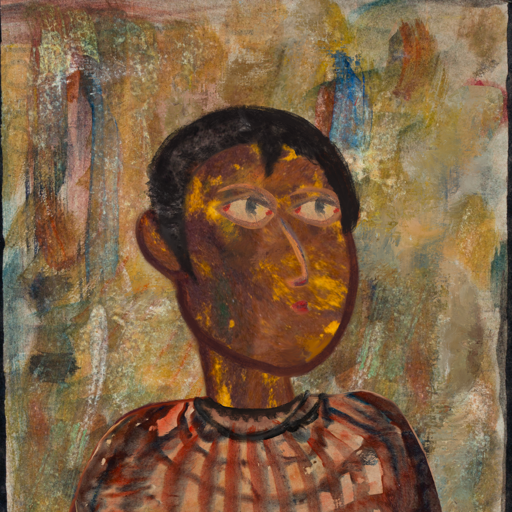
Background: Pipe, Head And Neck Side: Comrade, Face Side: GypsyMother, Bust: Orphan, Hair Side: Roy_Bahadur, Head Accessory: Blank, Second Necklace: Blank, Necklace: Orphan, Baby: Blank